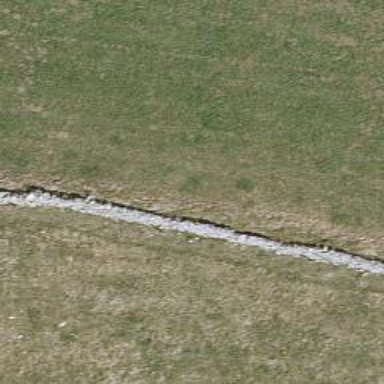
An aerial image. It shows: Wall barrier.